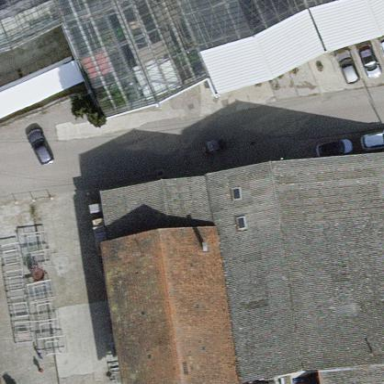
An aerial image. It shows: Hangar.